Field crop: maize
Growth stage: 2
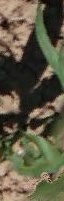
Species: maize